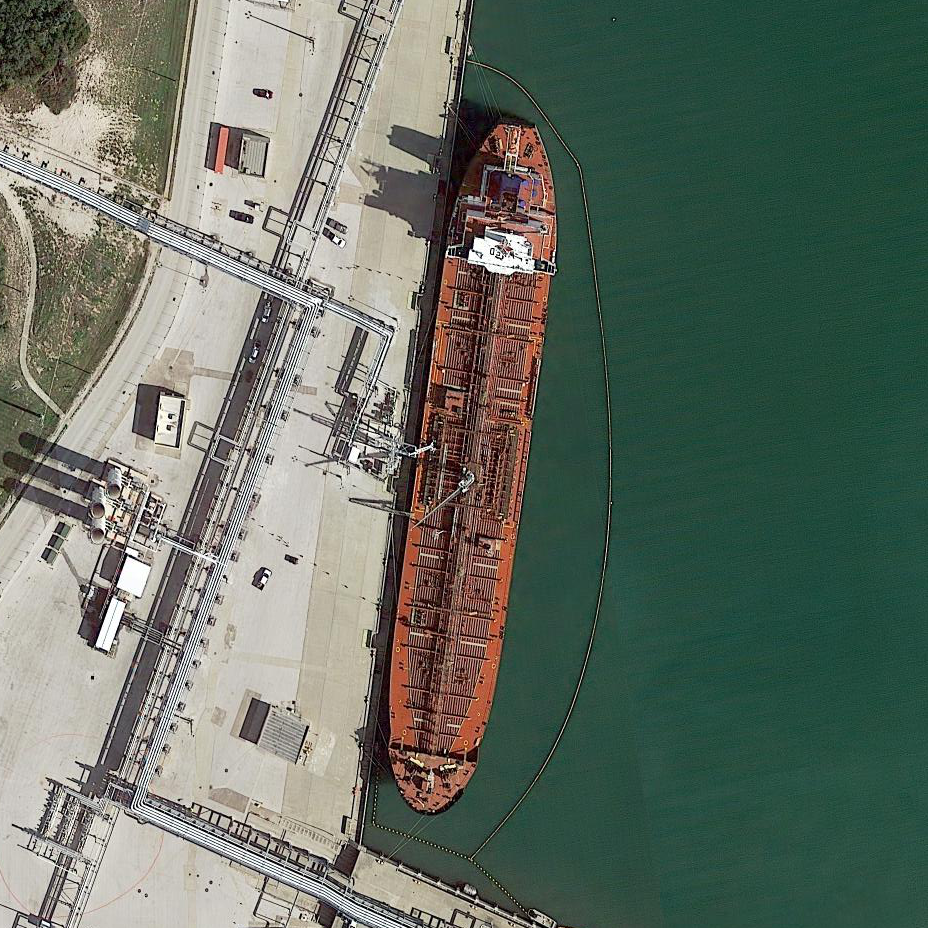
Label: Cargo_ship